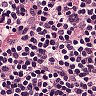
Metastatic tissue present: no